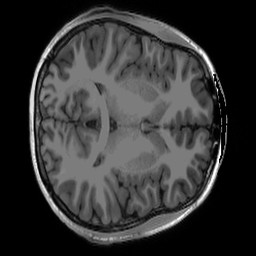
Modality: T1w
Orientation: axial
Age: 18
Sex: male